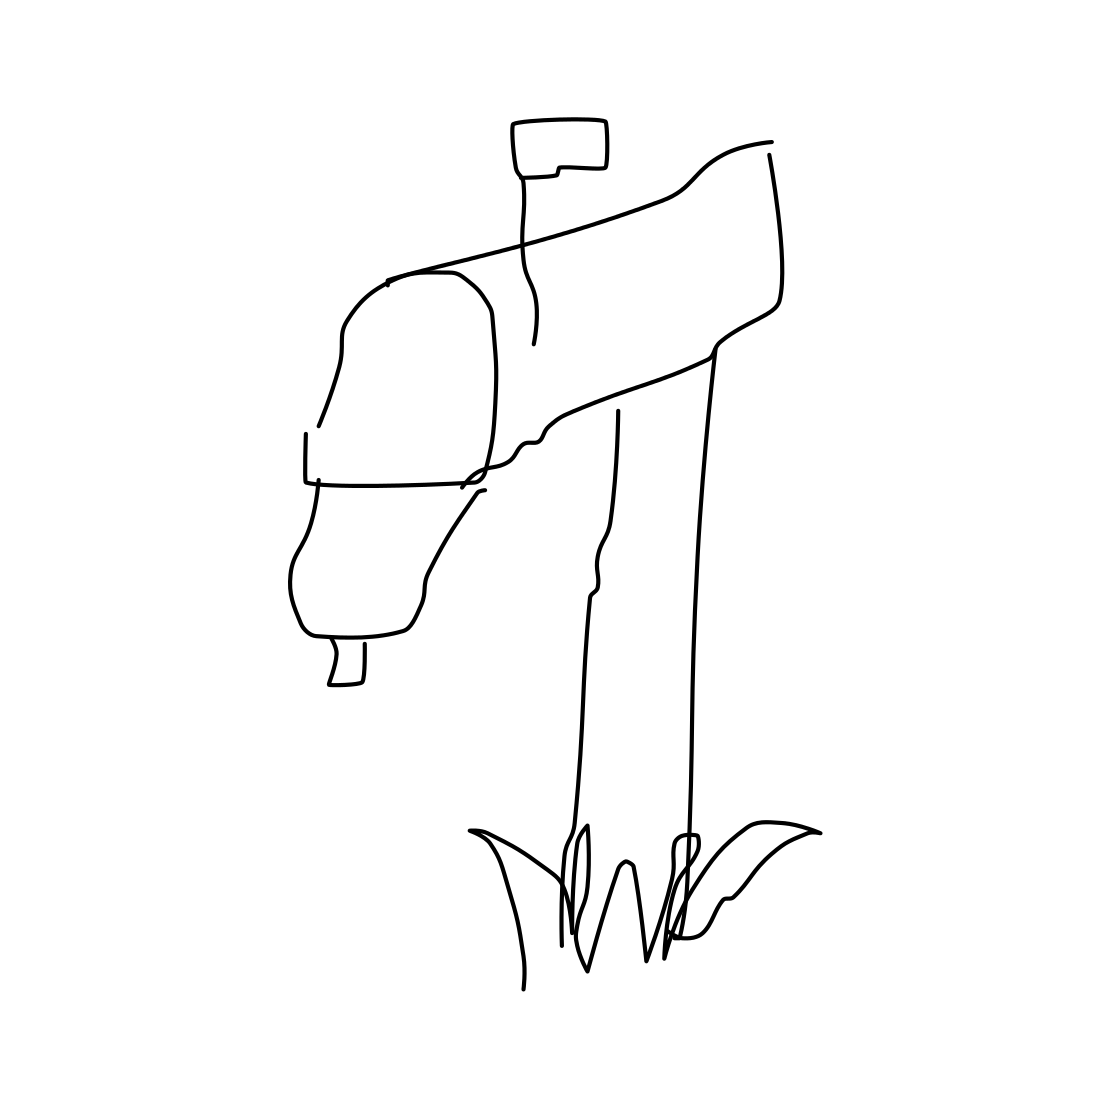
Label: mailbox